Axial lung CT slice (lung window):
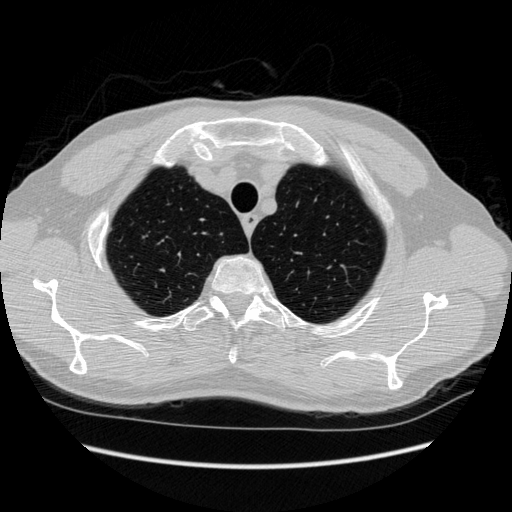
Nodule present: no